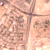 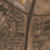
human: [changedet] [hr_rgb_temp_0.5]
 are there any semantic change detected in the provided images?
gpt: Nothing has changed.